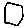
Label: hexagon